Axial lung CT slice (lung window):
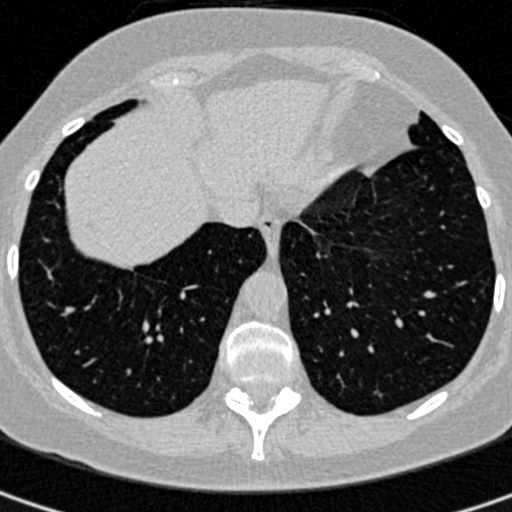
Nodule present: no